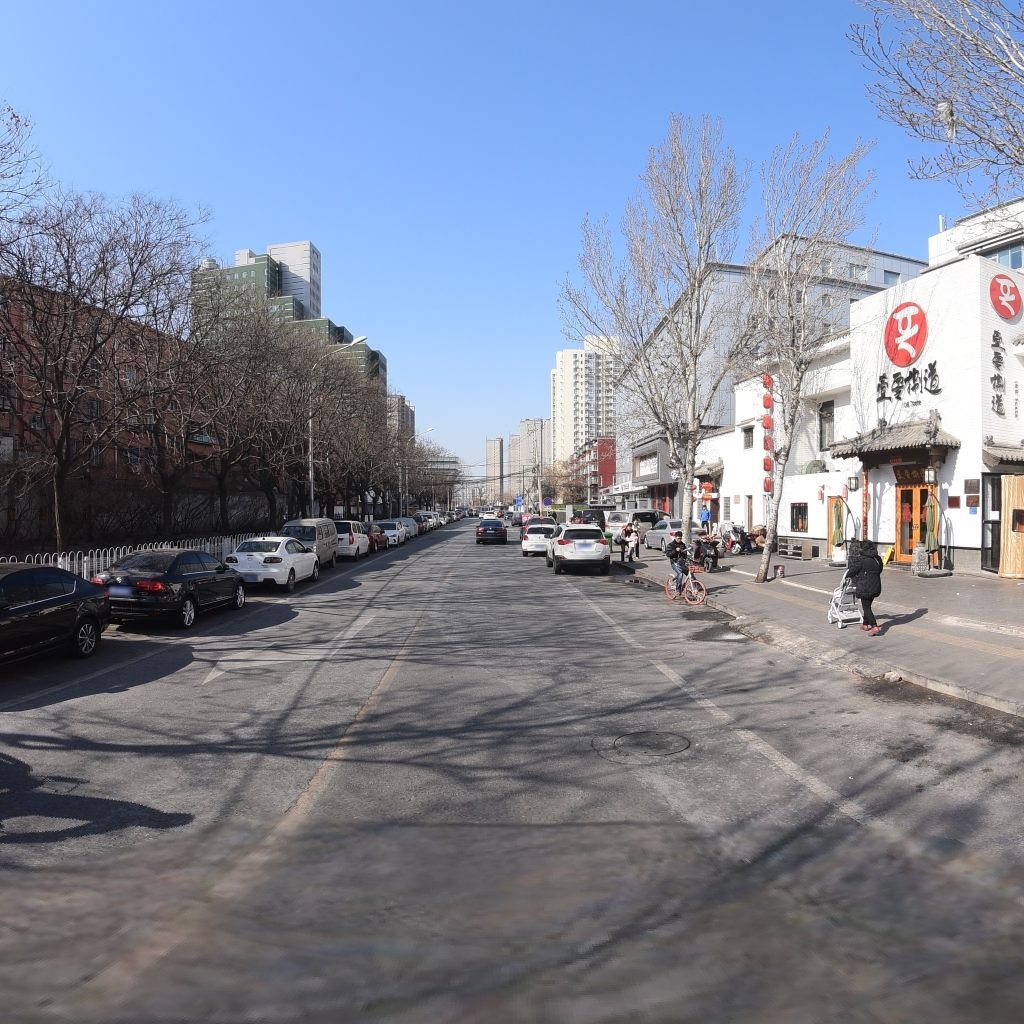
Region: Xicheng
Road damage annotations: longitudinal crack, manhole cover, manhole cover